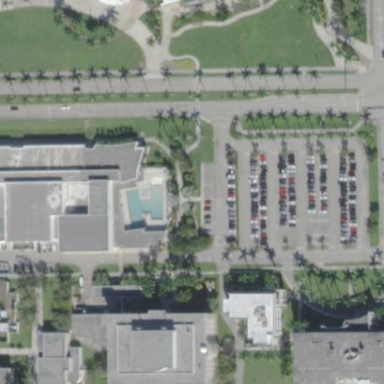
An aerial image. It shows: View of university building.